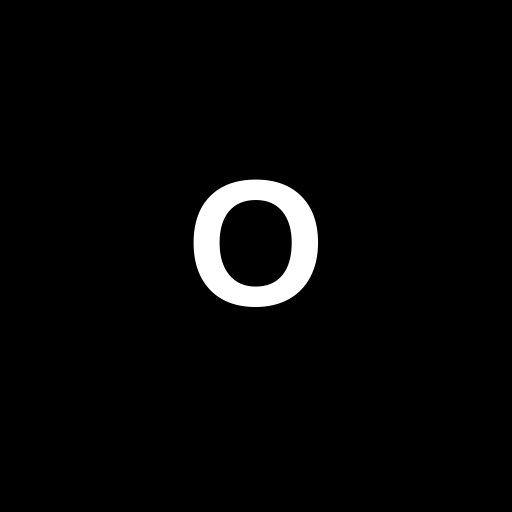
Character: O
Unicode: U+004F (LATIN CAPITAL LETTER O)